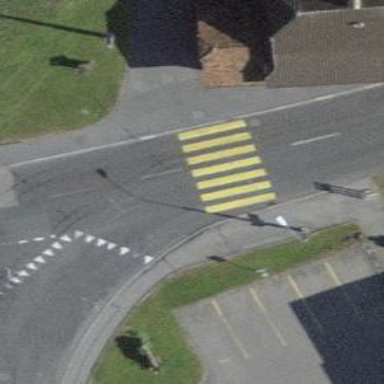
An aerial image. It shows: Zebra crossing on footway.